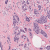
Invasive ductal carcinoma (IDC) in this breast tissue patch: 1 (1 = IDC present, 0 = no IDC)